Question: I'm trying to add KKGridView to my project. I've followed thier description from github as best I can:
- - - - -
But libKKGridView appears in red in my project, and I am unable to import any of the code with
'''
#import <KKGridView/KKGridView.h>
'''

Any ideas?
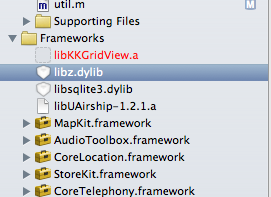
Answer: Copy this file physically to your folder,and then add file to xcode from there.Drag and drop create this problem sometimes.
Hope this helps you.